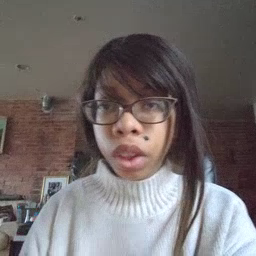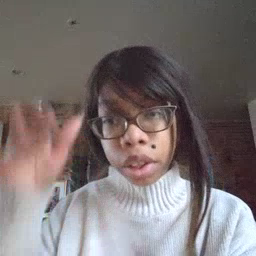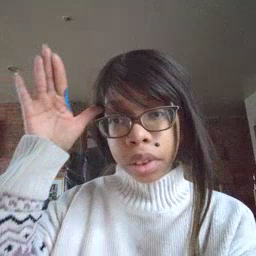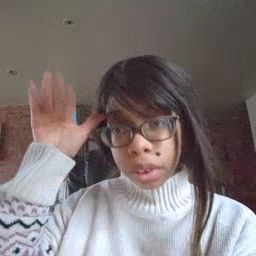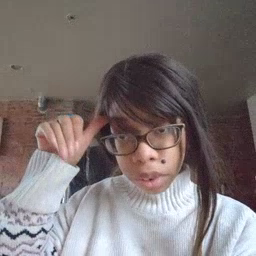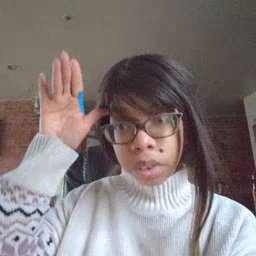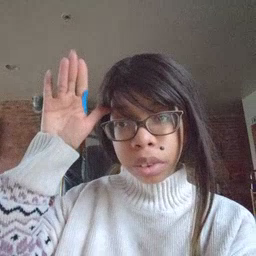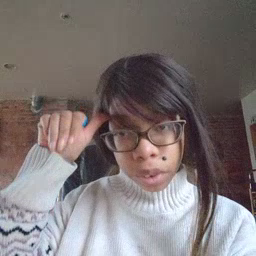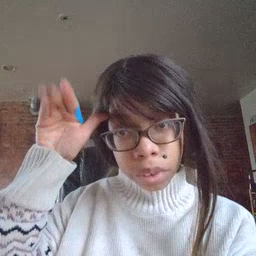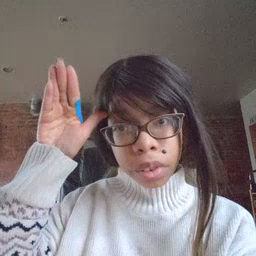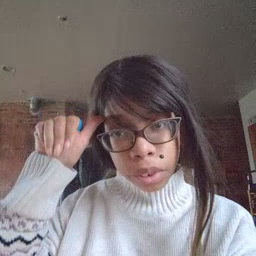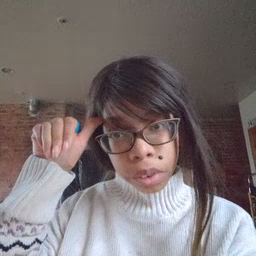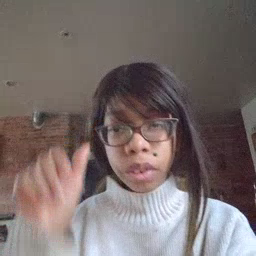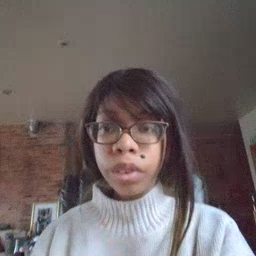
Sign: donkey